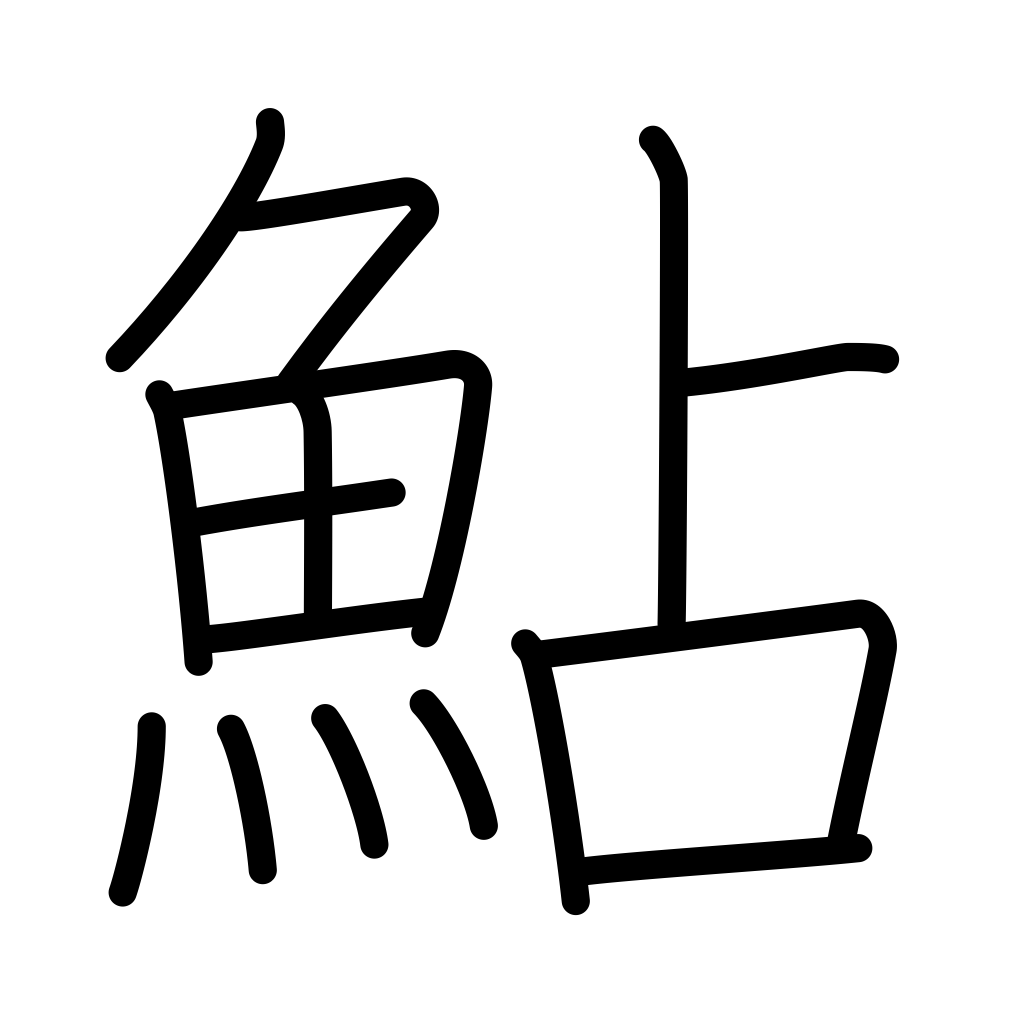
Meaning: freshwater trout, smelt